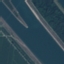
Land use / land cover: River